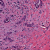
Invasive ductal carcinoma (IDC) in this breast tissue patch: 1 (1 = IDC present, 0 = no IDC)